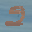
Label: 2